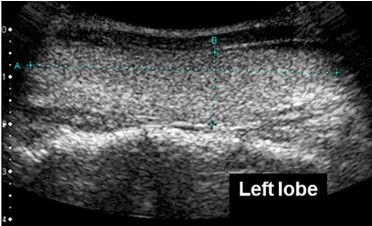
(A, B) In thyroid echography, both lobes of the thyroid gland were swelling although increase of blood flow was not observed.
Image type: radiology (ultrasound)